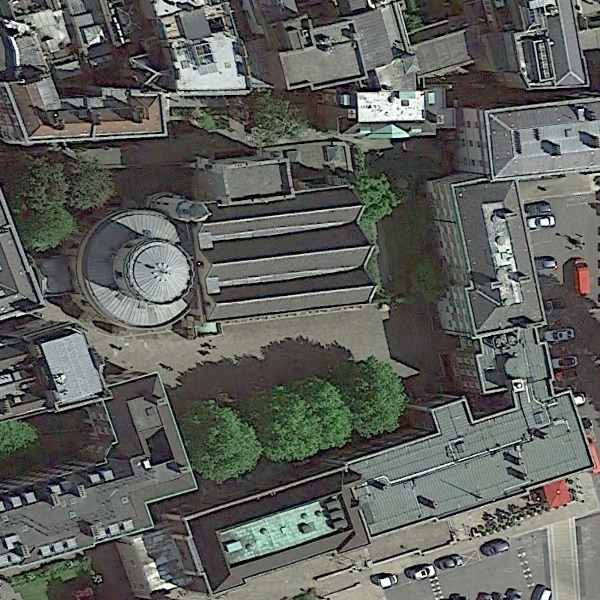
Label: Church